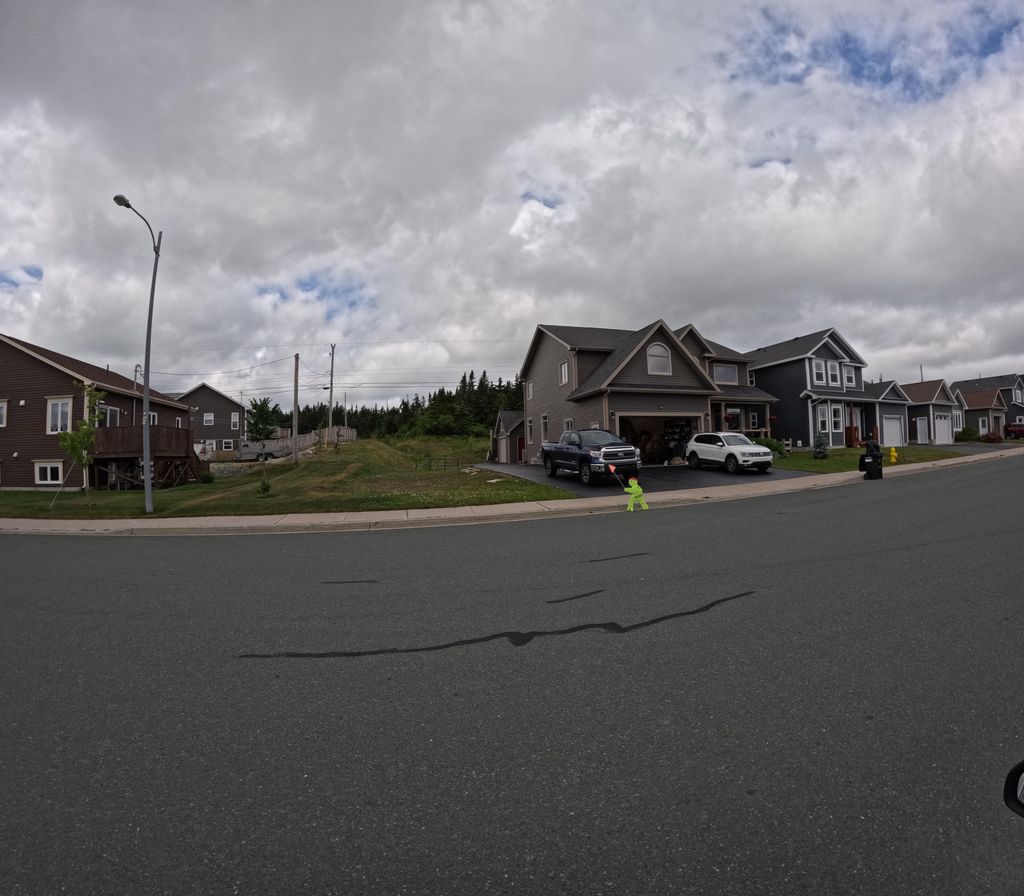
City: st_johns